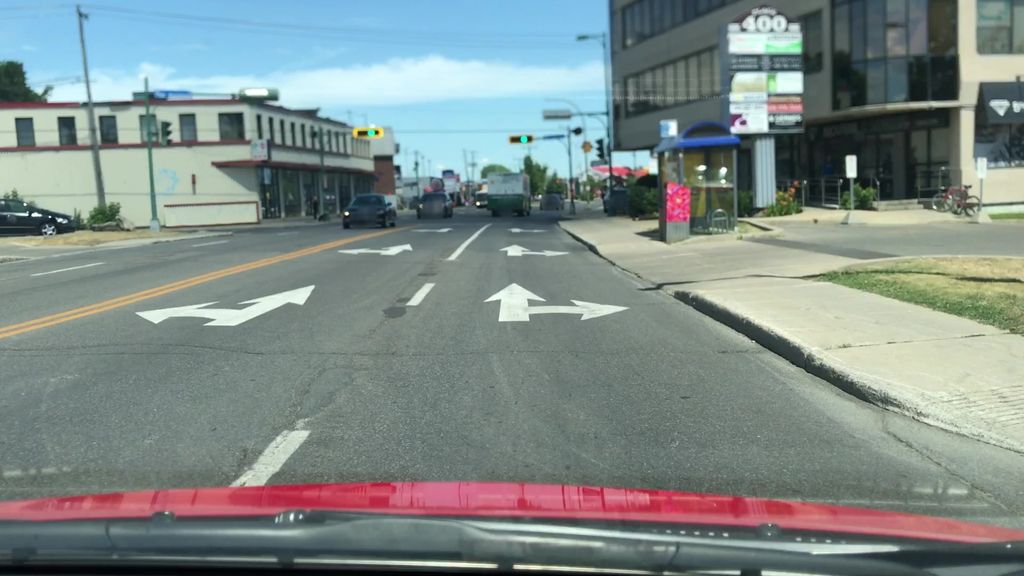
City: montreal